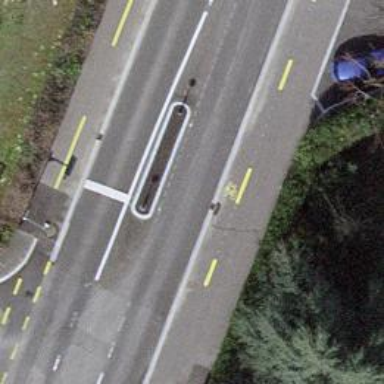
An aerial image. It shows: Primary highway with cycle track.